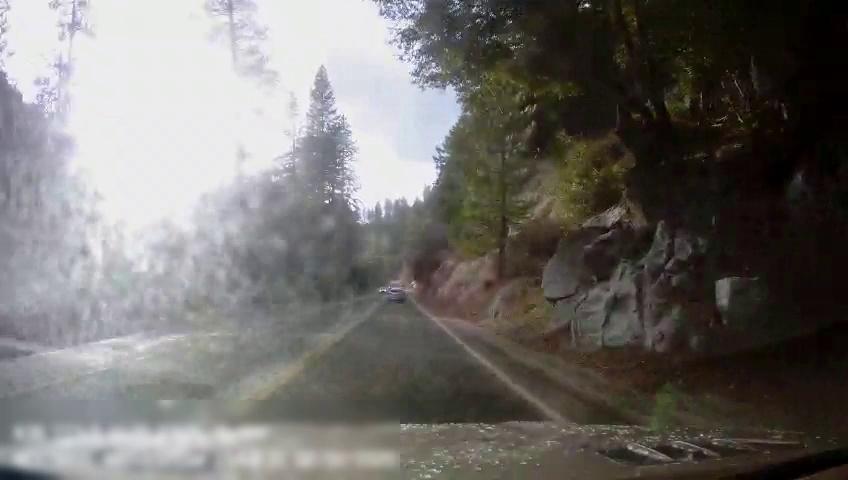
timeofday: Day
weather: Sunny
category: Drivable Space
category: Vehicles | Car
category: Lanes | Opposite Lane
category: Lanes | Current Lane
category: Lanes | Current Lane
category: Lanes | Current Lane